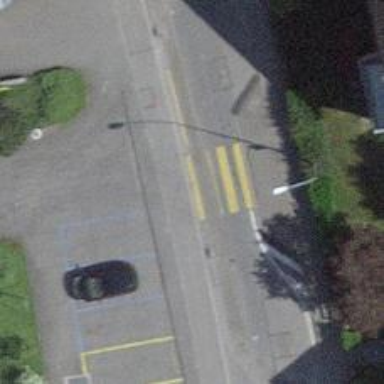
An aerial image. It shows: Kerb serving as barrier.